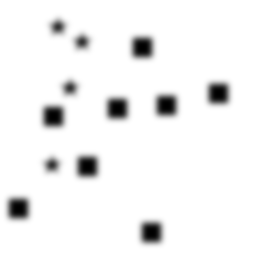
Squares: 8
Triangles: 0
Stars: 4
Total shapes: 12